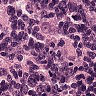
Metastatic tissue present: yes